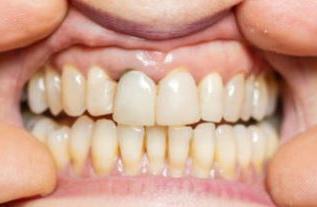
Condition: Gingivitis